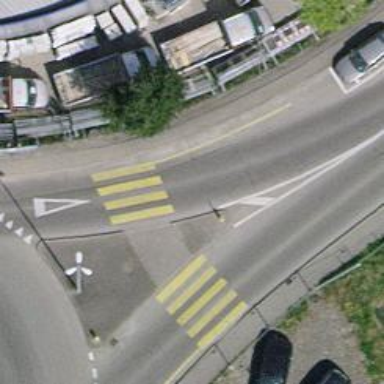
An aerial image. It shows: Traffic calming island.